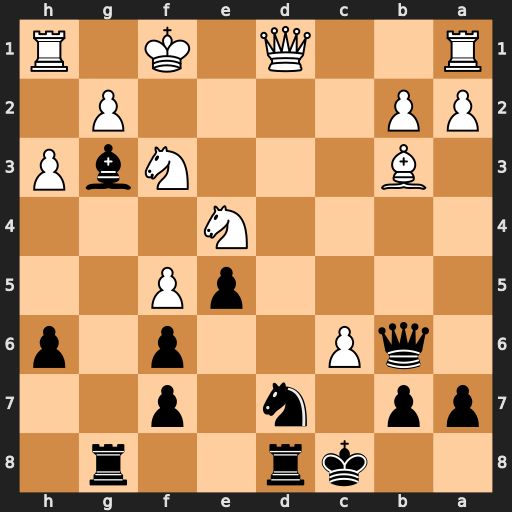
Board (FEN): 2kr2r1/pp1n1p2/1qP2p1p/4pP2/4N3/1B3NbP/PP4P1/R2Q1K1R
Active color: b
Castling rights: -
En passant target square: -
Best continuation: Nc5 cxb7+ Kb8